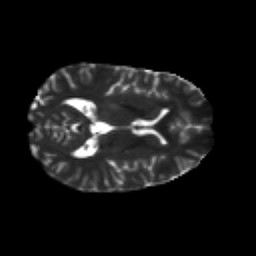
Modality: T2w
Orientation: axial
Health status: healthy
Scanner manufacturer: philips
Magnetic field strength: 3 T
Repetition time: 9.75 s
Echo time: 0.092 s